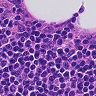
Metastatic tissue present: no